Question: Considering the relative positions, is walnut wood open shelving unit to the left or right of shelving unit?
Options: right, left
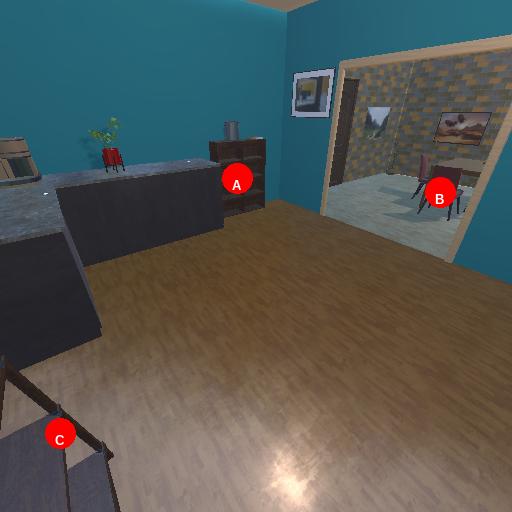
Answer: right